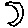
Label: moon